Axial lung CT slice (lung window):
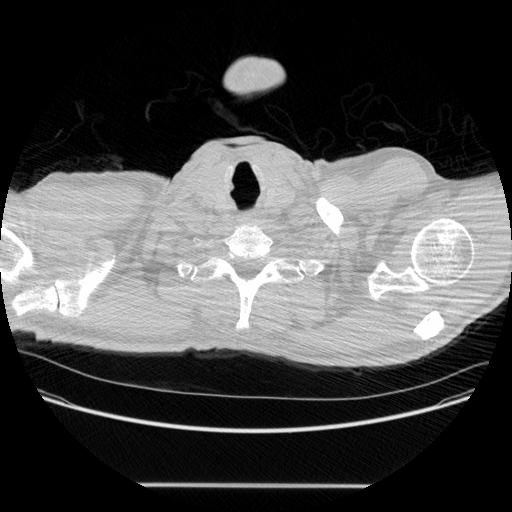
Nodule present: no